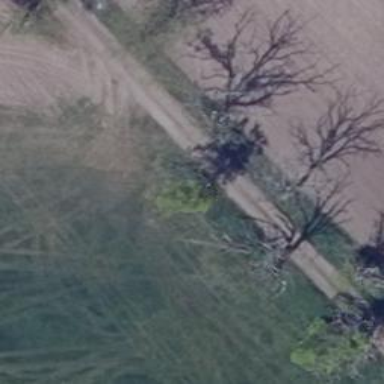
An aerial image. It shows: Row of trees in natural setting.